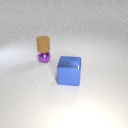
small purple metal sphere below small brown rubber cylinder